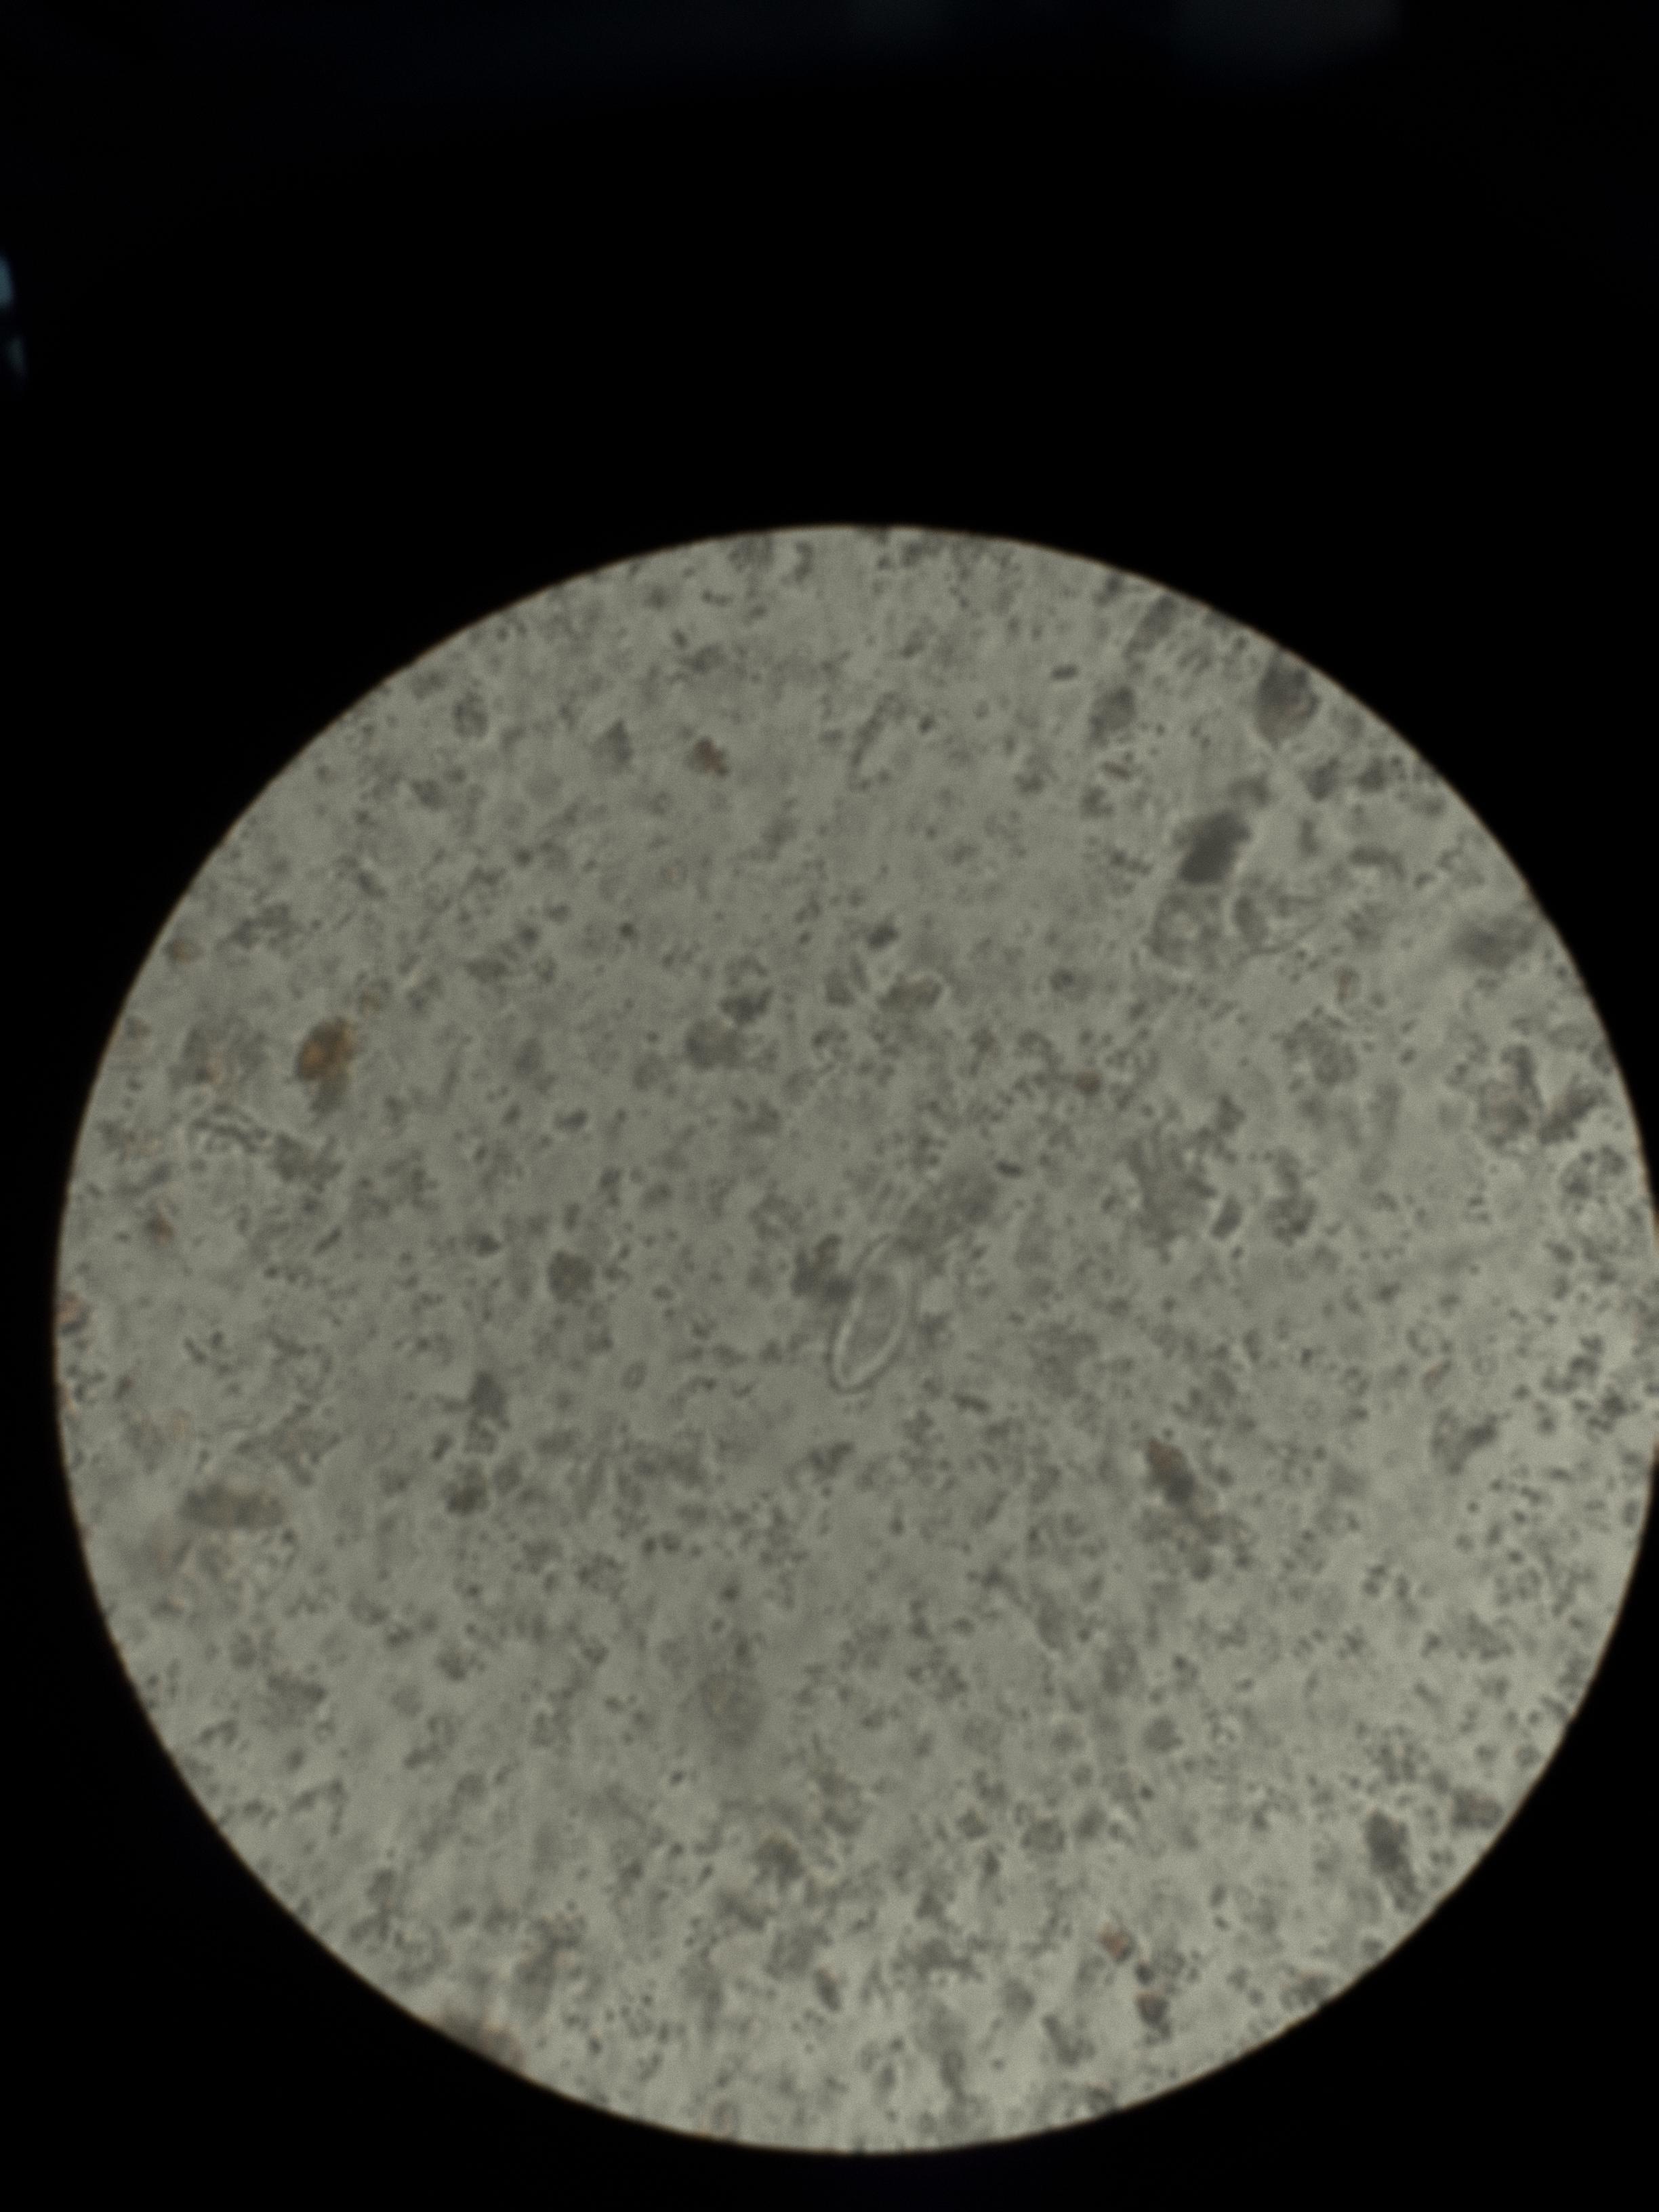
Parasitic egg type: Enterobius vermicularis